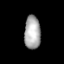
Tissue: lung
Cell type: T cells
Senescence score: 0.2268
Nuclear area (px): 528
Mean DAPI intensity: 170.636